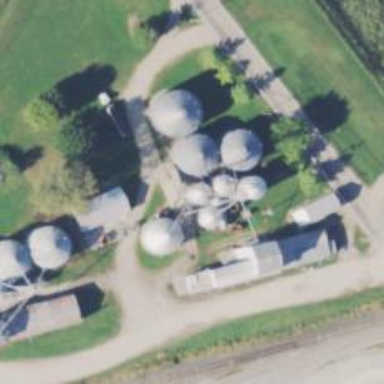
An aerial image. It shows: Silo.